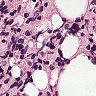
Metastatic tissue present: no